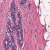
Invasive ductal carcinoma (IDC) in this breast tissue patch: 0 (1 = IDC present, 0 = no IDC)